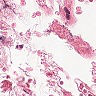
Metastatic tissue present: no